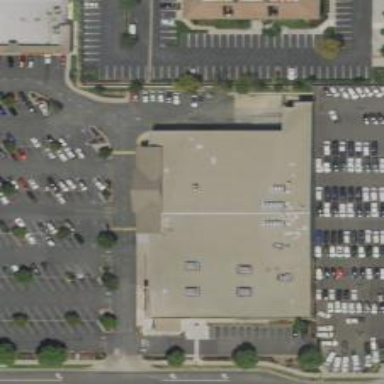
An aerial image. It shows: Supermarket building.